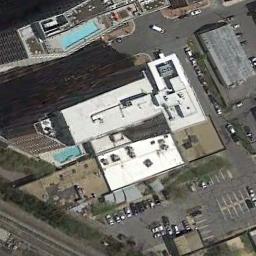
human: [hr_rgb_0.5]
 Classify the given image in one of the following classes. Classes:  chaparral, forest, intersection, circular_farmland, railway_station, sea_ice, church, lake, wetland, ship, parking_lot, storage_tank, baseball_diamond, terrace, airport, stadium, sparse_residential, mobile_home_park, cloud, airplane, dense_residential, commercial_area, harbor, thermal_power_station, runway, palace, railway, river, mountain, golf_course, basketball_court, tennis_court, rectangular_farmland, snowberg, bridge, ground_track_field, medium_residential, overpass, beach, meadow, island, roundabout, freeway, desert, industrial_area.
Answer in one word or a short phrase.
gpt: commercial_area